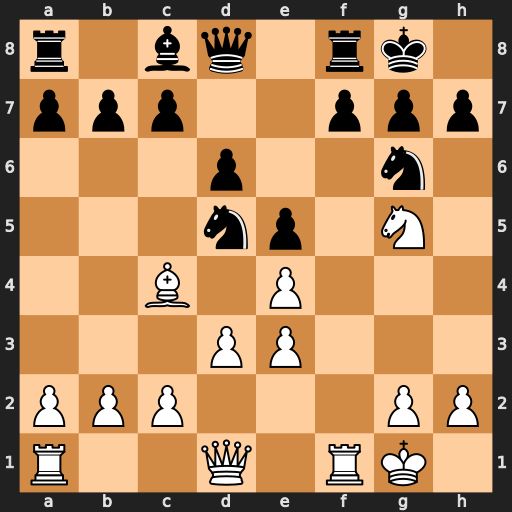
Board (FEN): r1bq1rk1/ppp2ppp/3p2n1/3np1N1/2B1P3/3PP3/PPP3PP/R2Q1RK1
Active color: w
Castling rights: -
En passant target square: -
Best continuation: Qh5 h6 Nxf7